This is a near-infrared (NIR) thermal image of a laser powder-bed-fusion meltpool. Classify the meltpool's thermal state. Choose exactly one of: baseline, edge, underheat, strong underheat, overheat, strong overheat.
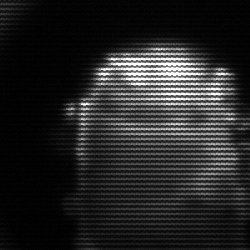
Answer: baseline